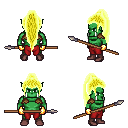
a pixel art fantasy rpg character, male body template, orc, green skin, leather shoulder armor, red pants, gold extra-long topknot hairstyle, gold gloves, maroon shoes, spear, four views (front, back, left, right), 2x2 character sprite sheet, small pixel art, hard edges, no anti-aliasing